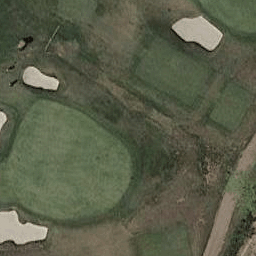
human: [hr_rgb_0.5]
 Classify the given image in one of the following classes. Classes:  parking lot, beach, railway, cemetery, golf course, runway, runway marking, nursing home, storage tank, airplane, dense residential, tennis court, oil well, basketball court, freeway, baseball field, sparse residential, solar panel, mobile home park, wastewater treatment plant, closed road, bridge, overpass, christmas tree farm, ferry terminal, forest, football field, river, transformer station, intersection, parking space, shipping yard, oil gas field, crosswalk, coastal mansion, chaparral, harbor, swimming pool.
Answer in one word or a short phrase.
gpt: golf course